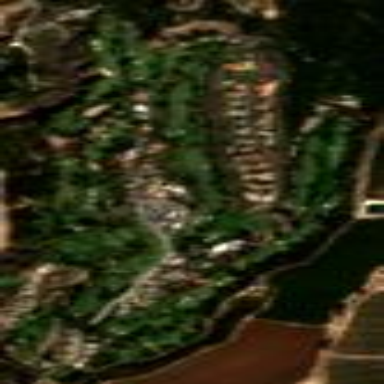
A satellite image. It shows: Golf course.